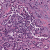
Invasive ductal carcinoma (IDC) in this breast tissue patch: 0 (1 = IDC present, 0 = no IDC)